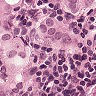
Metastatic tissue present: yes